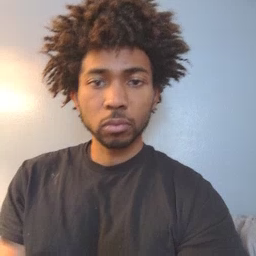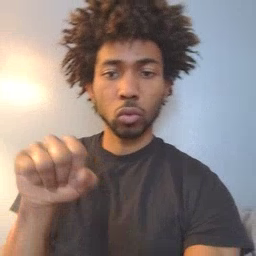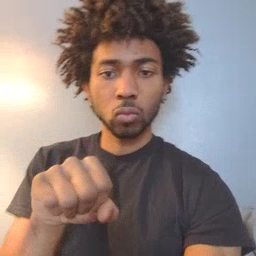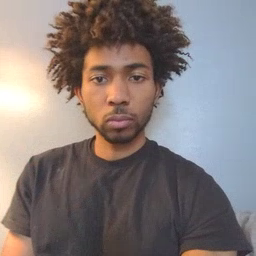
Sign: shoe